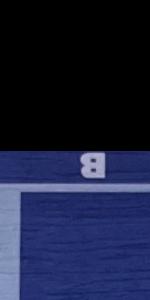
Label: Empty